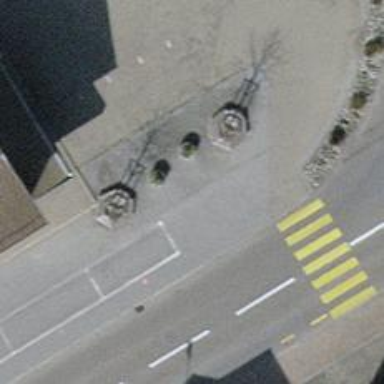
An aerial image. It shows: Concrete footway.